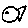
Label: fish